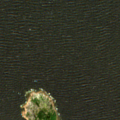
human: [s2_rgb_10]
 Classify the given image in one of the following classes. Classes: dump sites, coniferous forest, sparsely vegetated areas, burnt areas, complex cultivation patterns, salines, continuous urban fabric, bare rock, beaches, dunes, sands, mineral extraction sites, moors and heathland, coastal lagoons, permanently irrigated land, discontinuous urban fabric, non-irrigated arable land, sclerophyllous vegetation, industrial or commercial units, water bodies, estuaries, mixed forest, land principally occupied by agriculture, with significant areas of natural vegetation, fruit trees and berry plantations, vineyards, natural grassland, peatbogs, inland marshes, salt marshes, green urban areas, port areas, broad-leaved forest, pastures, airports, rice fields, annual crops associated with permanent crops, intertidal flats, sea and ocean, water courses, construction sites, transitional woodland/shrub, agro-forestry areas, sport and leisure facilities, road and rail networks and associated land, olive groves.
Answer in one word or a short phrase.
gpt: sea and ocean